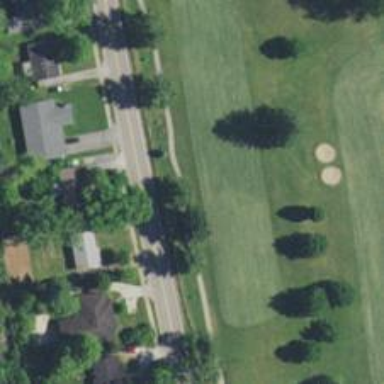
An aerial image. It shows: Golf cartpath that is also road path.